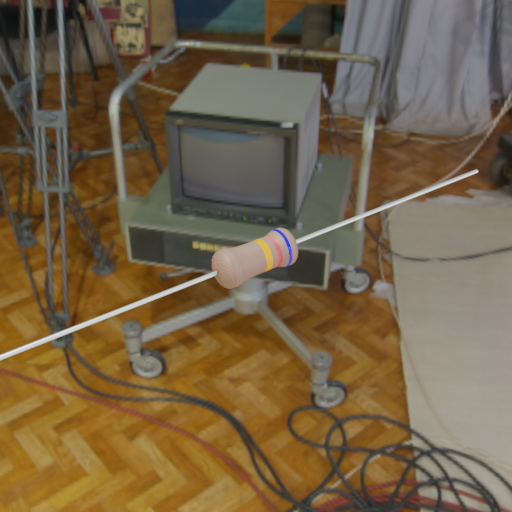
Resistor colour bands (in order): orange, red, blue